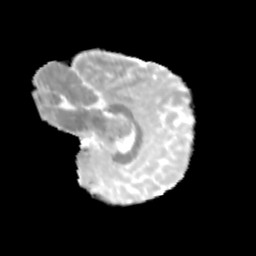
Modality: MD
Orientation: sagittal
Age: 10
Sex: male
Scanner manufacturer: siemens
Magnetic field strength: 3 T
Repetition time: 3.8 s
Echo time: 0.07 s